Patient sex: M
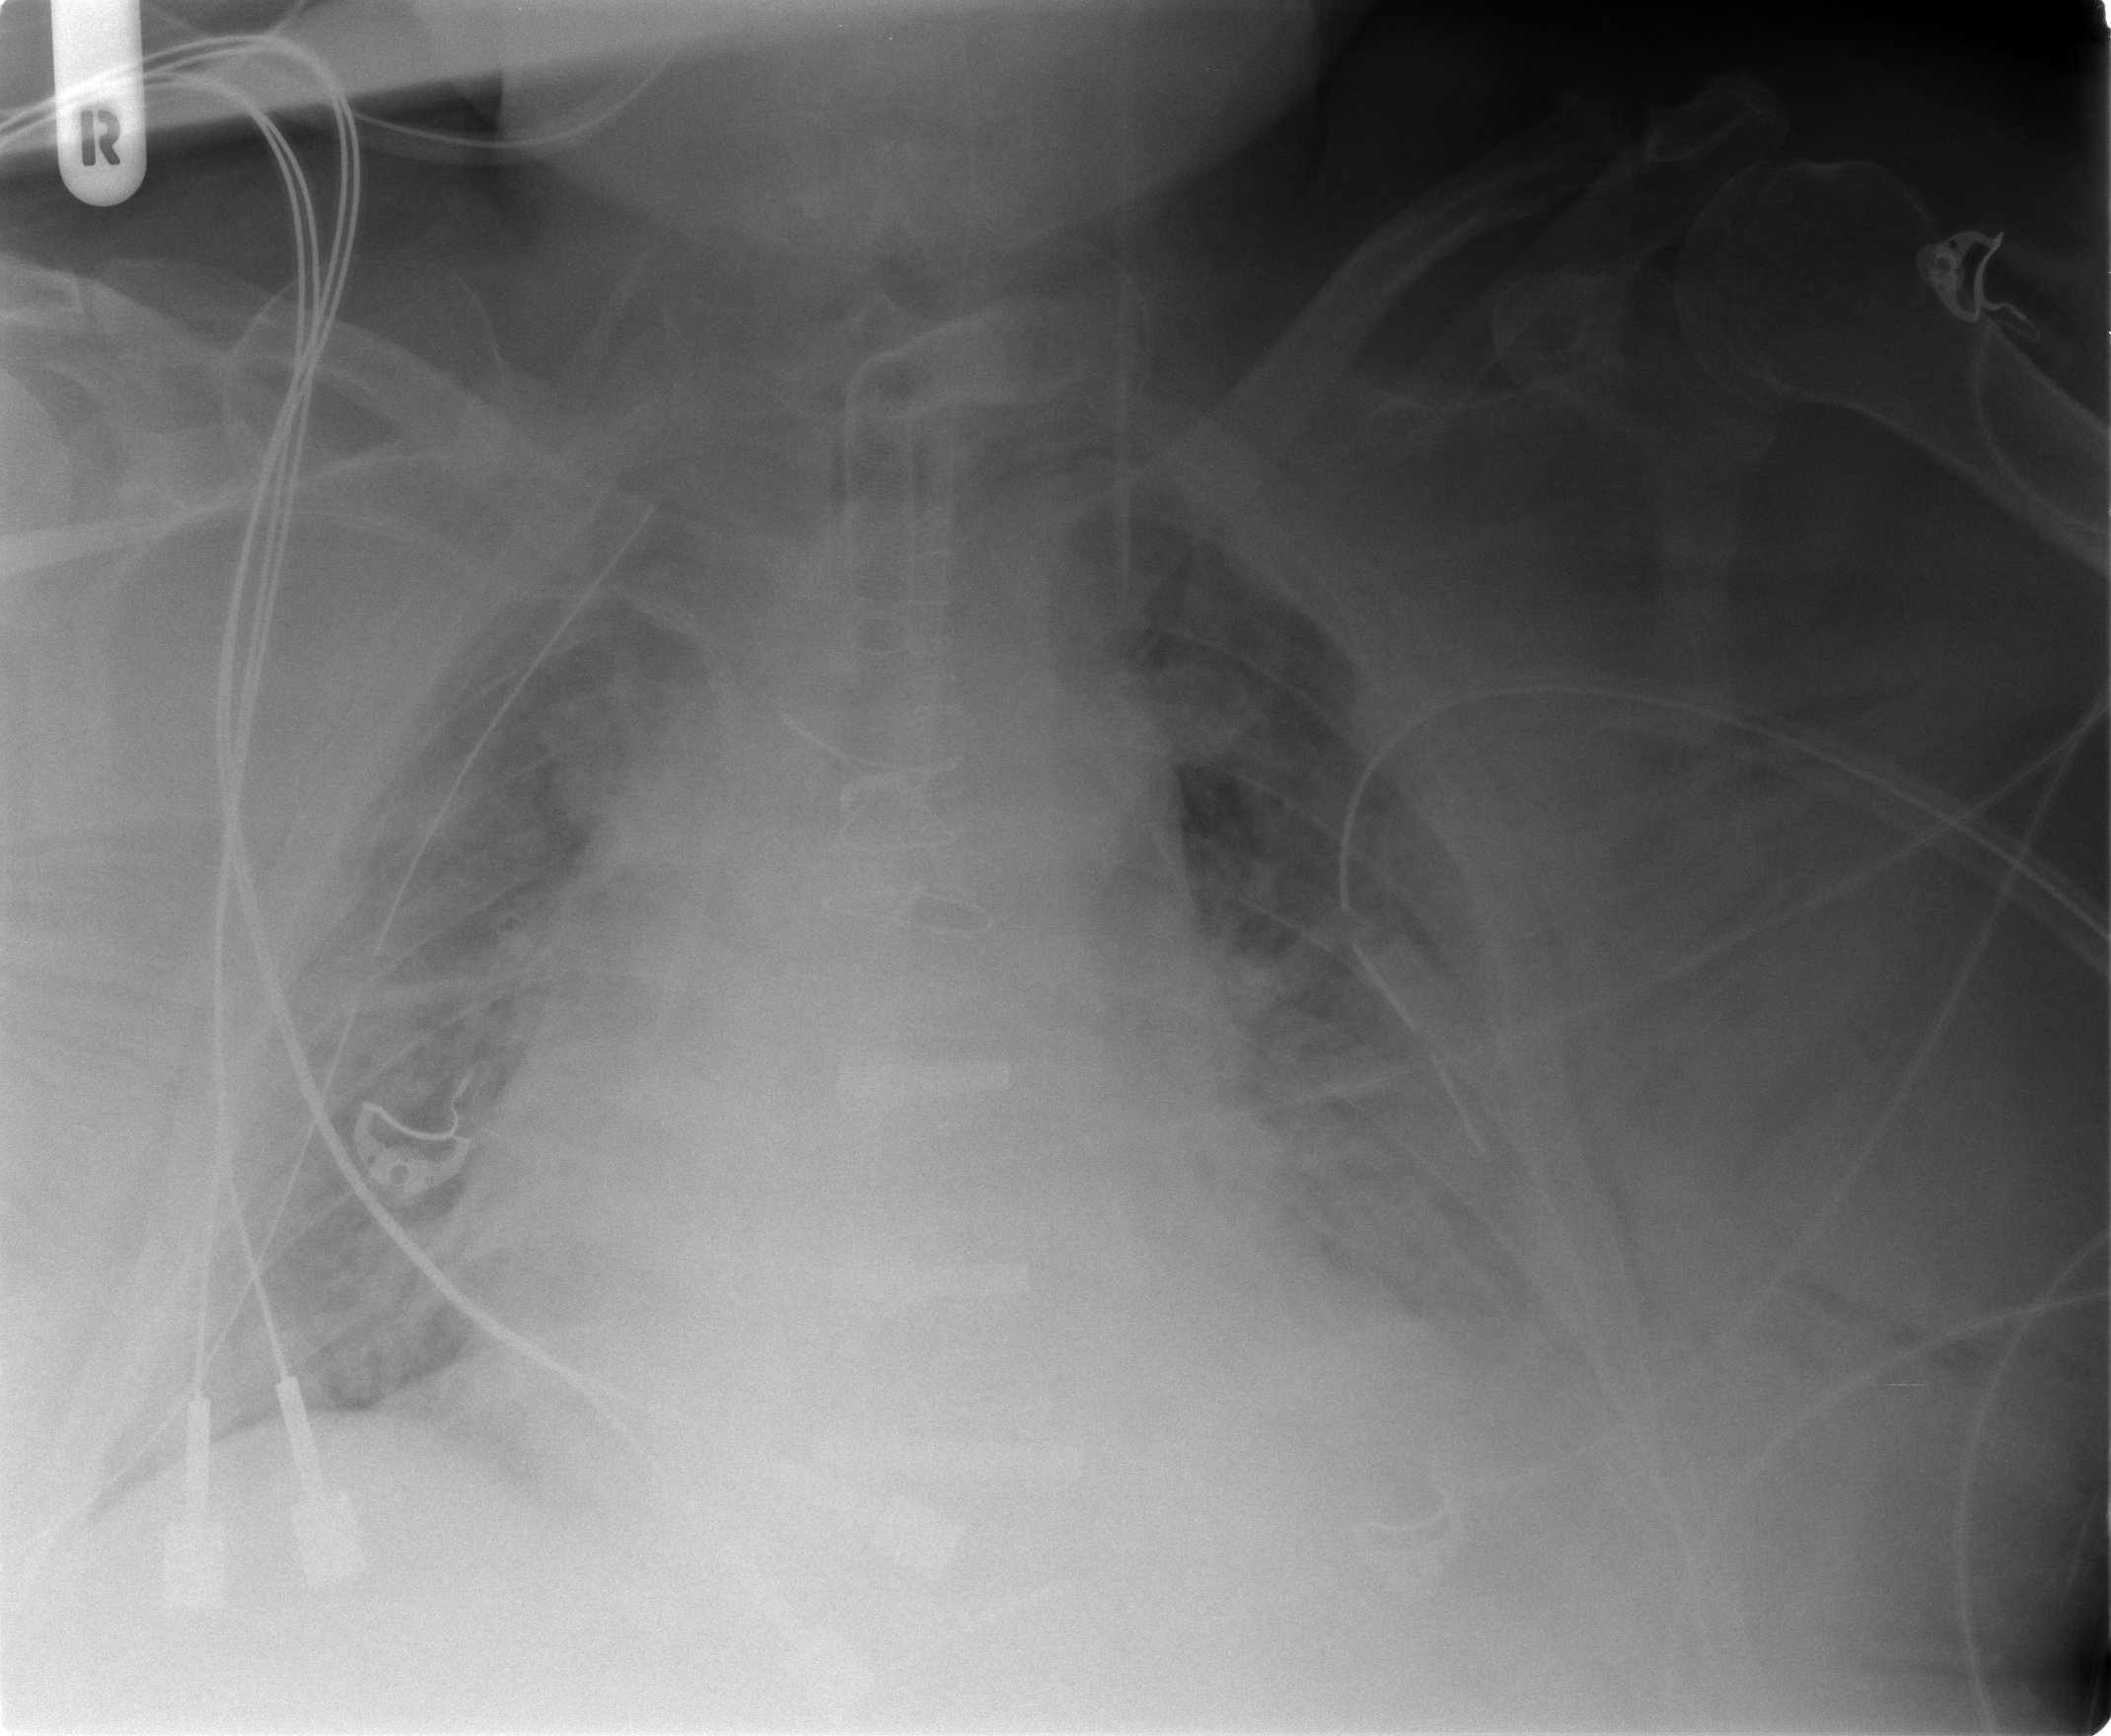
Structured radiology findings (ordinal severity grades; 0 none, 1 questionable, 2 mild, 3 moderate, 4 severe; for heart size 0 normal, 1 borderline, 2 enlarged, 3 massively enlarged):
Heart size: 2
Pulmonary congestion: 2
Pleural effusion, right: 1
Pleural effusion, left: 2
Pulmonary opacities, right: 0
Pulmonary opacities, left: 0
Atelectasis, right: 2
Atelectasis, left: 2